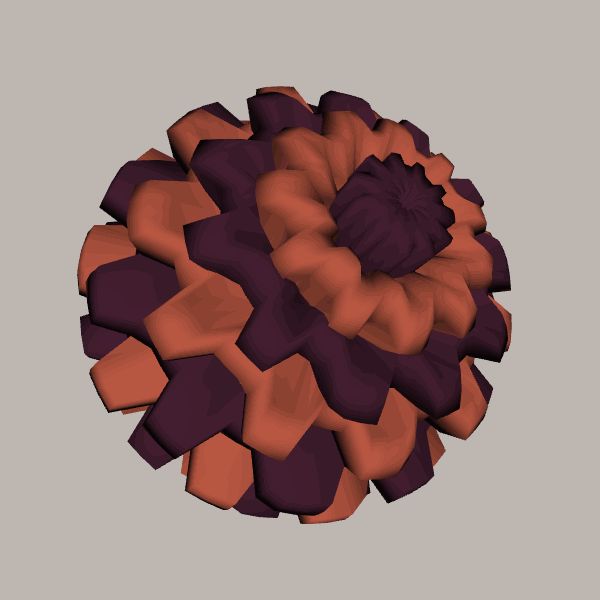
Background: light